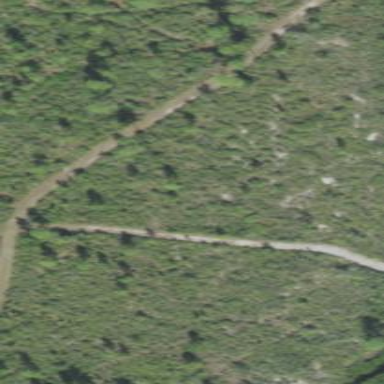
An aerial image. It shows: Unpaved path.